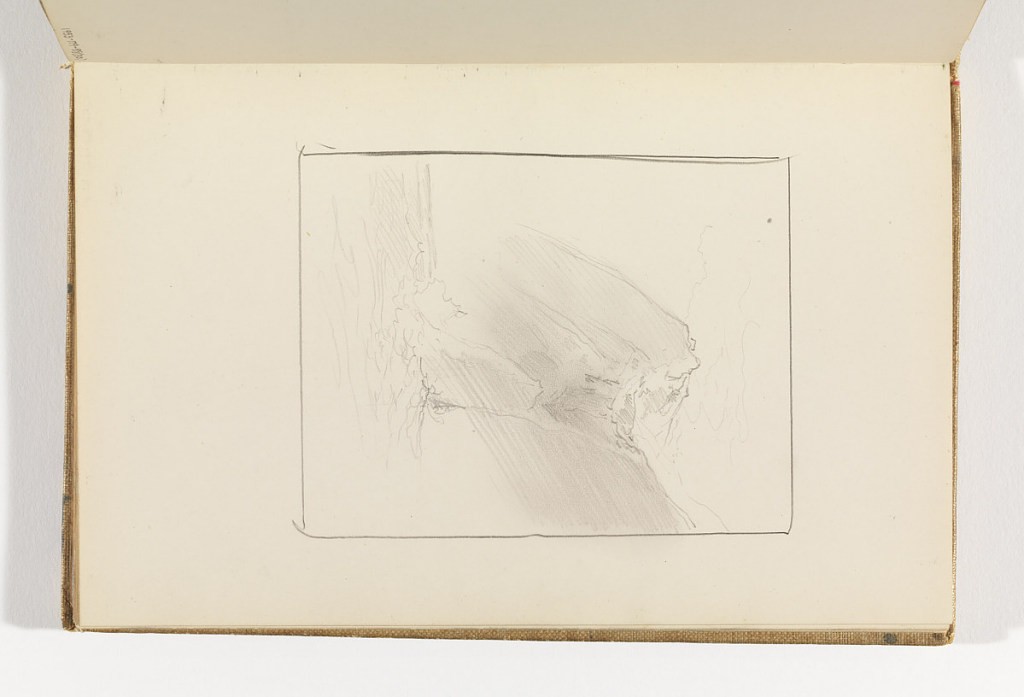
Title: Quick Sketch of Ocean and Tall Cliffs
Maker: William Trost Richards, American, 1833–1905
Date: after 1878
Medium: Graphite on cream wove paper
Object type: Sketchbook folio
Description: Light, unfinished sketch of ocean crashing up against cliffs at right.